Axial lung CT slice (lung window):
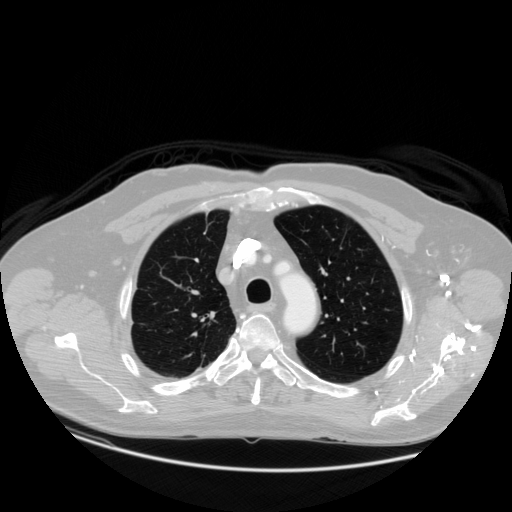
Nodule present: no